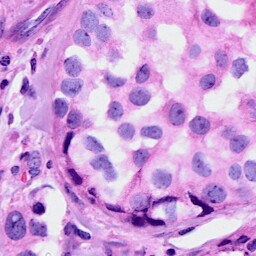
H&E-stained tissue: Breast